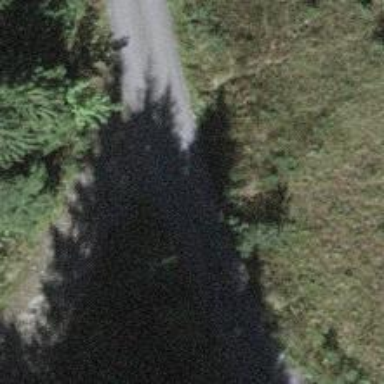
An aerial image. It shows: Unclassified road with asphalt surface.